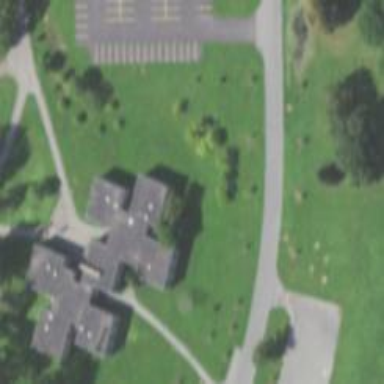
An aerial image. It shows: Dormitory building.